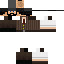
A male human skin with medium skin, wearing brown long hair dressed in a blue suit and black pants, featuring a closed mouth.